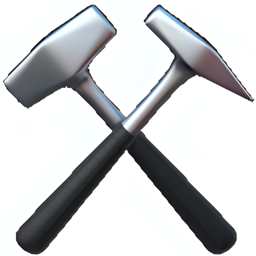
Name: hammer and pick
Emoji: ⚒
Group: Objects
Sub-group: tool